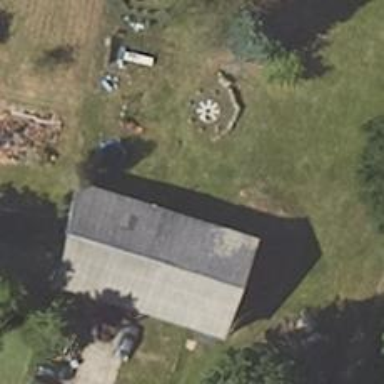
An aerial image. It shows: Shed building.